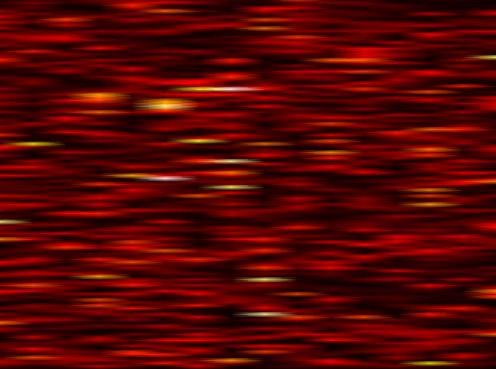
Label: UFMC